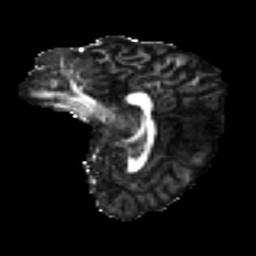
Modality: FA
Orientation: sagittal
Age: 23
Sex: female
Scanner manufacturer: ge
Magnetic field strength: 3 T
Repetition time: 7.8 s
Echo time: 0.0606 s